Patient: sex M, age 48
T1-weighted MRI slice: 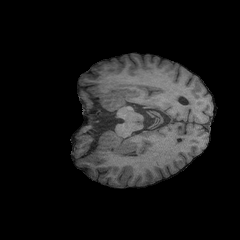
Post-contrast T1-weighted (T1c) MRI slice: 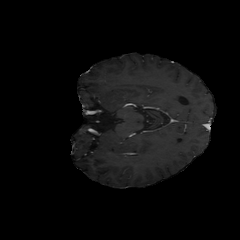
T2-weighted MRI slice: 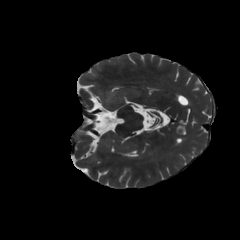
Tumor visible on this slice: no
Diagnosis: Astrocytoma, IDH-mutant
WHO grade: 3